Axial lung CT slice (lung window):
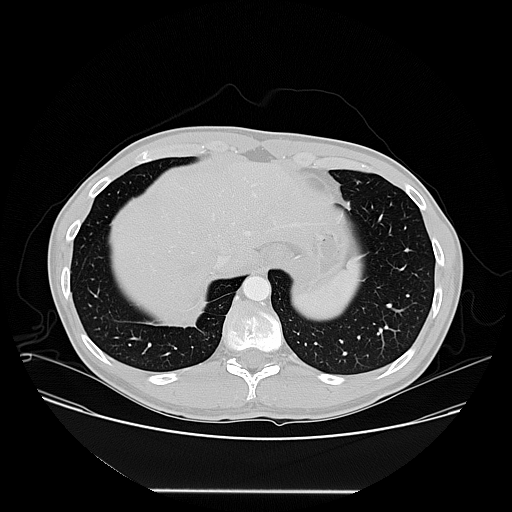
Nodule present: no